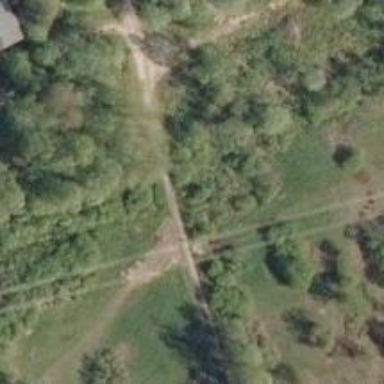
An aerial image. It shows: Nordic path for classic and skating.